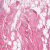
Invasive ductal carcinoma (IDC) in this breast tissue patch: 0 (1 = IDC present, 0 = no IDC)